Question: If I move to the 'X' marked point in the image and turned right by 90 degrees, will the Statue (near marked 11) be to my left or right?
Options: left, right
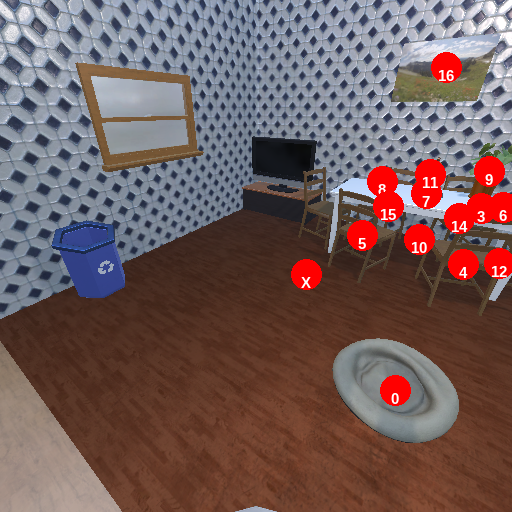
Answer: left